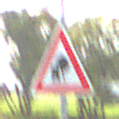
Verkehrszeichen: UnzureichendesLichtraumprofil
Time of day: MorningAfternoon
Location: Outdoor (Suburban)
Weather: PartlyCloudy
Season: NotSpecified
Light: Natural